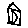
Label: house